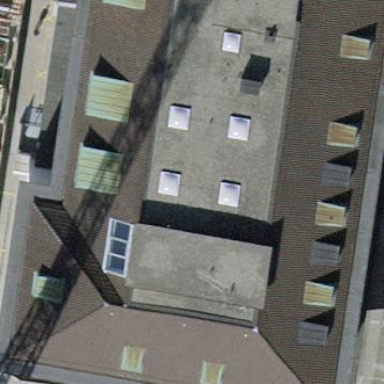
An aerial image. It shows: Commercial building.